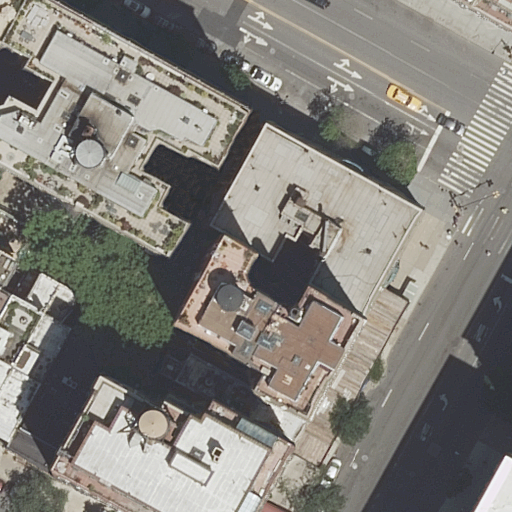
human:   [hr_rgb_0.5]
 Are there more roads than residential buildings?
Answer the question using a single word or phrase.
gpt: no

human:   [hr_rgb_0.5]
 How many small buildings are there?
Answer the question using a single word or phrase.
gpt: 4

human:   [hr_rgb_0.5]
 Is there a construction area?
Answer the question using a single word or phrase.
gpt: no

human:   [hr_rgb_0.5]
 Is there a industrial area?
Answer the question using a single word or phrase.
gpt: no

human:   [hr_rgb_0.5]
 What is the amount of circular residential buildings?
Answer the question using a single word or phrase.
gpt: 0

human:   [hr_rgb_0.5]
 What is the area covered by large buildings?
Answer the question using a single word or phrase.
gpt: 3859m2

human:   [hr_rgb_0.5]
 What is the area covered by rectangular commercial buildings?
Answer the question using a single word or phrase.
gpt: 0m2

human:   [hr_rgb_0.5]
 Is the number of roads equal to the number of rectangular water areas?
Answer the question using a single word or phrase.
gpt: no

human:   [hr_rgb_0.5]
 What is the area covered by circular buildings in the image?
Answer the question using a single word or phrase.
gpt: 0m2

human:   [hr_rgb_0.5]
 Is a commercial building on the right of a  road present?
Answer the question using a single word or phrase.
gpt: no

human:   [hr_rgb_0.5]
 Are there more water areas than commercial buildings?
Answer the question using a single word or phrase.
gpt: no

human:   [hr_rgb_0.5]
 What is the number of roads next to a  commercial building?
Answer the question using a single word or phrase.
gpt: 0

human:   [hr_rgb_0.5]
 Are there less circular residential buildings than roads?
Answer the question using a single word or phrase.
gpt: yes

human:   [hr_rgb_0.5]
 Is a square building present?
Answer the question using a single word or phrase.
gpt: no

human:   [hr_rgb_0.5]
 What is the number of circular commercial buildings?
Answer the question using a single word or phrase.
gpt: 0

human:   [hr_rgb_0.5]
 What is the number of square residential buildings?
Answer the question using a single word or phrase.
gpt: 0

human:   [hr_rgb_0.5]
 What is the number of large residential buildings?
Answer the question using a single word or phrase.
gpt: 5

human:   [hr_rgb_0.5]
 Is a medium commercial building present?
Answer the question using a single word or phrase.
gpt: no

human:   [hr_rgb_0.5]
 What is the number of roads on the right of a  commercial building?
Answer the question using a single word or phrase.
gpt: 0

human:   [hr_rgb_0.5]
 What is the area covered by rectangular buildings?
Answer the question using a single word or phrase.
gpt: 425m2

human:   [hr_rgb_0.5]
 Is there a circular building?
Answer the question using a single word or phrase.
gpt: no

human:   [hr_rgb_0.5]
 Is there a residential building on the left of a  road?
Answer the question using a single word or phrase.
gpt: yes

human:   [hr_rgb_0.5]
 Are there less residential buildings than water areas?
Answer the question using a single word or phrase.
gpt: no

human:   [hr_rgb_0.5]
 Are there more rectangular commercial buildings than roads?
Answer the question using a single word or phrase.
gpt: no

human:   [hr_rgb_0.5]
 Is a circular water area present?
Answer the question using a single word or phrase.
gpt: no

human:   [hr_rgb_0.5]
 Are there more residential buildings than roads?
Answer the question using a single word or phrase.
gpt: yes

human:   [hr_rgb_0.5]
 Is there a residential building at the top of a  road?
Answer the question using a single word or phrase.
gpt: yes

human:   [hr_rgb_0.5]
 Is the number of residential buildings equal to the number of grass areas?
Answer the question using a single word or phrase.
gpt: no

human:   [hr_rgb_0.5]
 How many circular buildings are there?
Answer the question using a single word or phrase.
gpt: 0

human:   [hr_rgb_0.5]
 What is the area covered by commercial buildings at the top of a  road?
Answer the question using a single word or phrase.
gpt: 0m2

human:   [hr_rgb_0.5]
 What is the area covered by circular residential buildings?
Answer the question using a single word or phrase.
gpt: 0m2

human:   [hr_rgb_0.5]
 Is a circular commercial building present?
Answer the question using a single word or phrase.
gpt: no

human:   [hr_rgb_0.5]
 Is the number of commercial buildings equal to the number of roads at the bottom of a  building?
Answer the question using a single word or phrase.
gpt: no

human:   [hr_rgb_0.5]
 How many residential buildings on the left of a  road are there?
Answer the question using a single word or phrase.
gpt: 11

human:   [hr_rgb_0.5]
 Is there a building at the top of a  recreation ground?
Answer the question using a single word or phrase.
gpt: no

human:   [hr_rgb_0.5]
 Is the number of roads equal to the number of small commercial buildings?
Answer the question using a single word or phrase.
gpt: no